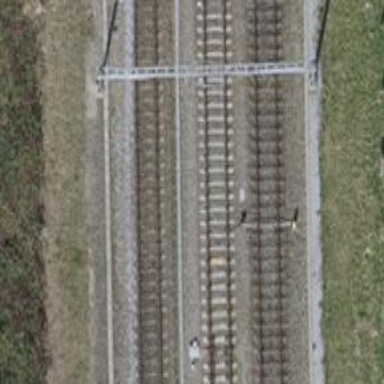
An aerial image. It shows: Railway switch.